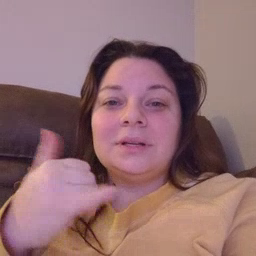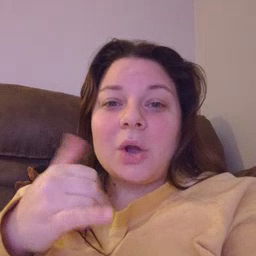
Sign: yellow